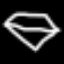
Label: diamond